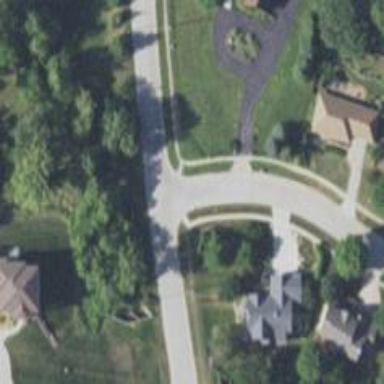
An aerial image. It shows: Unmarked road crossing.